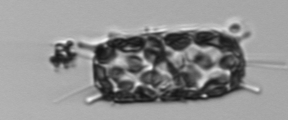
Label: Odontella